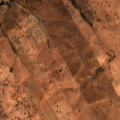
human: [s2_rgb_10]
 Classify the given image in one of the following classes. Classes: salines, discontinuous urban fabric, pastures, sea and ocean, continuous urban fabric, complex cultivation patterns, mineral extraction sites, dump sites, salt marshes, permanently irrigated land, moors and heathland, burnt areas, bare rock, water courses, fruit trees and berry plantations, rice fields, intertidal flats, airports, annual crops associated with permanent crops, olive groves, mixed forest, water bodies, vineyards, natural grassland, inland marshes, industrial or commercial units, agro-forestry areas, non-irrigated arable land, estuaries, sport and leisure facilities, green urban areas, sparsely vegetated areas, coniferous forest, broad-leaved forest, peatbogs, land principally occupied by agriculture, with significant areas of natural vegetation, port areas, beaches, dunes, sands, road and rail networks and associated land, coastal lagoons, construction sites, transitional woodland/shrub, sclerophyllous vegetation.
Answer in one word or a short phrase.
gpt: non-irrigated arable land, agro-forestry areas